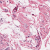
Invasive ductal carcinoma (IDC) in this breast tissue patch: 0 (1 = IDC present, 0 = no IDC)